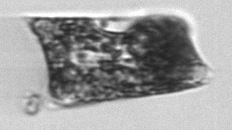
Label: Hemiaulus_membranaceus